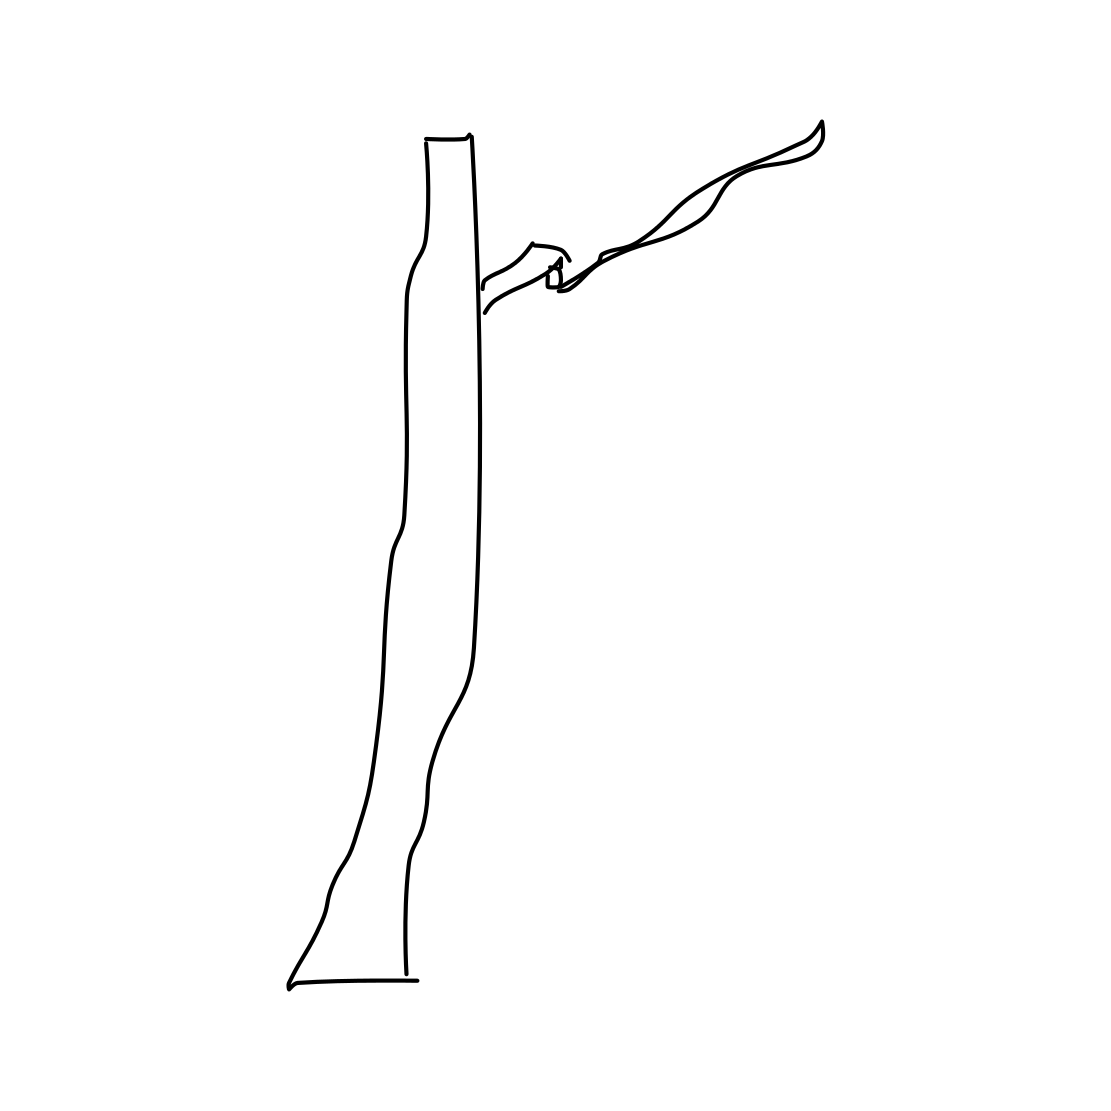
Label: streetlight